Field crop: maize
Growth stage: 2
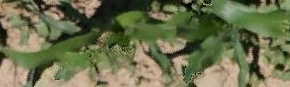
Species: maize